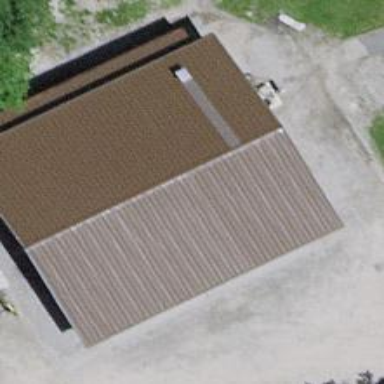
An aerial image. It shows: View of roof of building.